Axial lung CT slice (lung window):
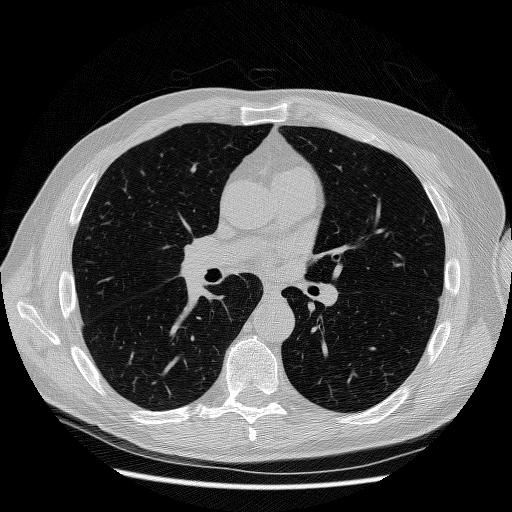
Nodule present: no